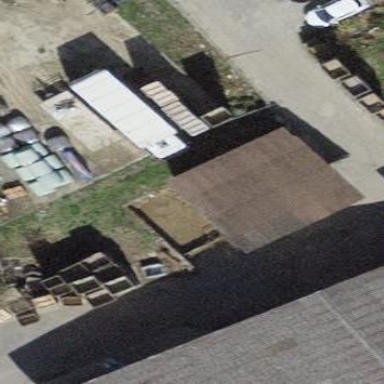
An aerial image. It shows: Barn.